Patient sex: M
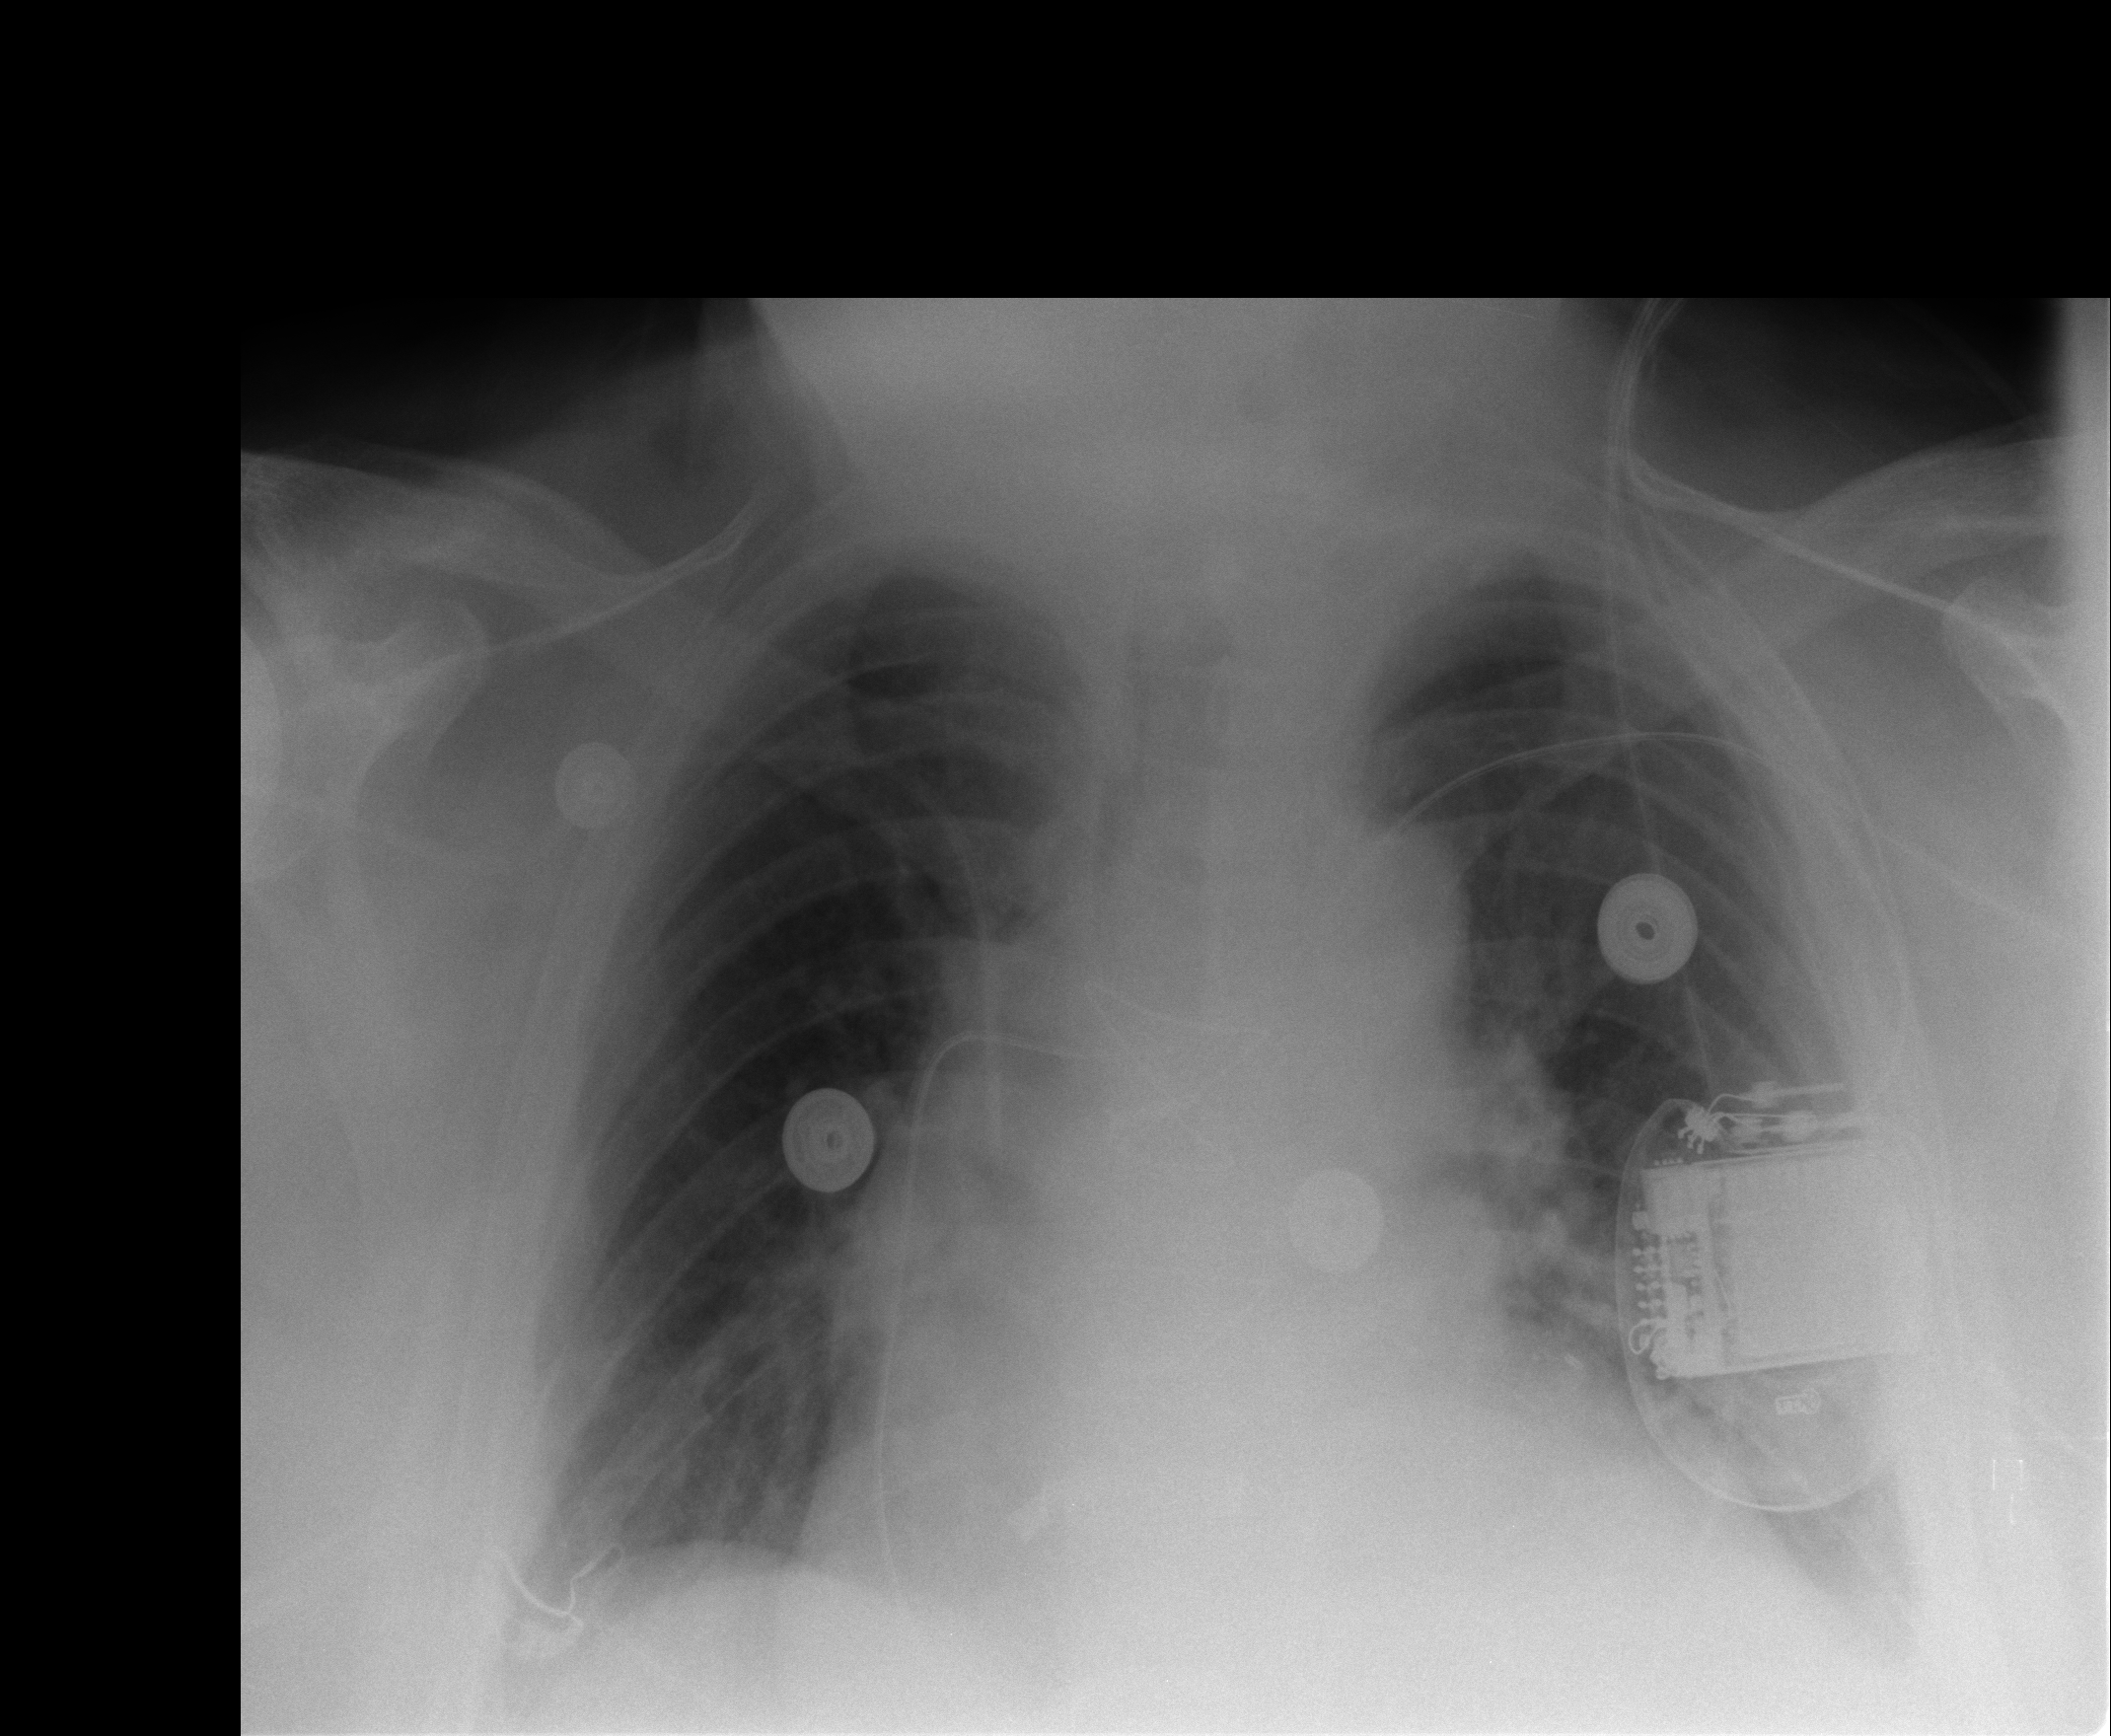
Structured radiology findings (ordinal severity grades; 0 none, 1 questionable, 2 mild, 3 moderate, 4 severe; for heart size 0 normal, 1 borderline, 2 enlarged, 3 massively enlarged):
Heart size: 2
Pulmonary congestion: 1
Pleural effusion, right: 0
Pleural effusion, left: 2
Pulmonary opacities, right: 0
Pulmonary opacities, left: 0
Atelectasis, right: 2
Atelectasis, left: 2